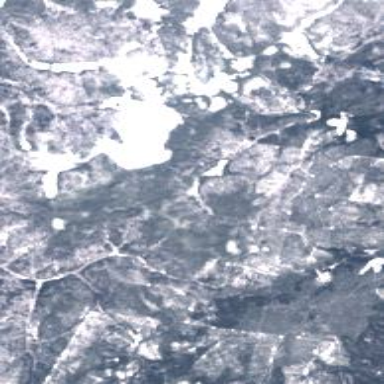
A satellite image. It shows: Bog wetland area.